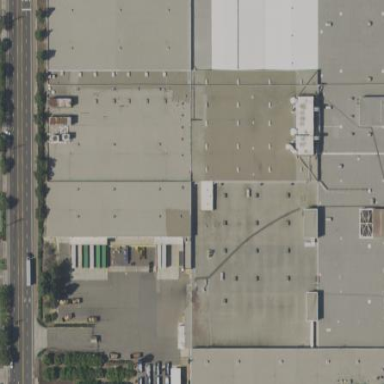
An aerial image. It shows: Warehouse.